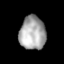
Tissue: lung
Cell type: T cells
Senescence score: 0.2406
Nuclear area (px): 857
Mean DAPI intensity: 168.209